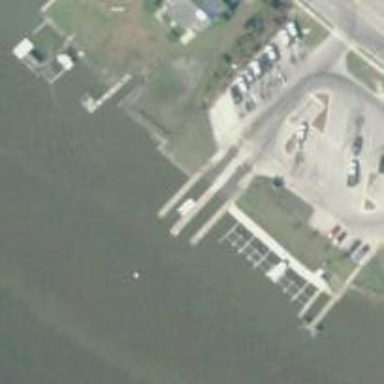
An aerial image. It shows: Man-made pier.